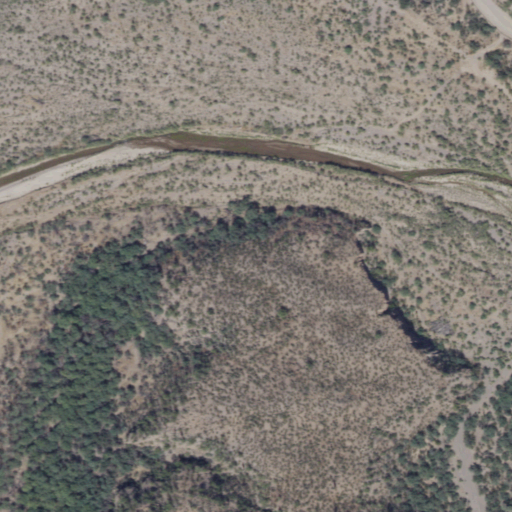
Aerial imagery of valley in Arizona named Aravaipa Canyon containing shrub and woody wetlands